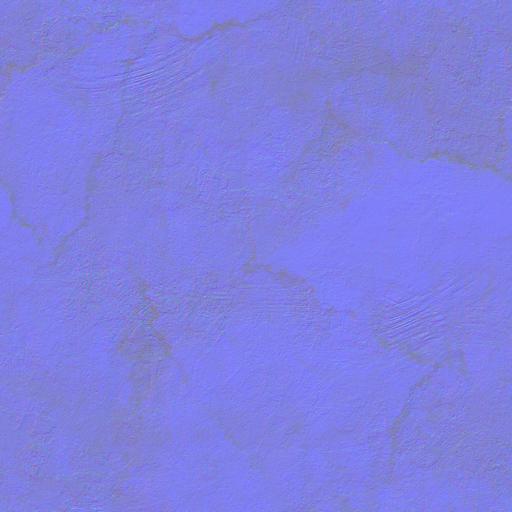
concrete patches plaster uniform